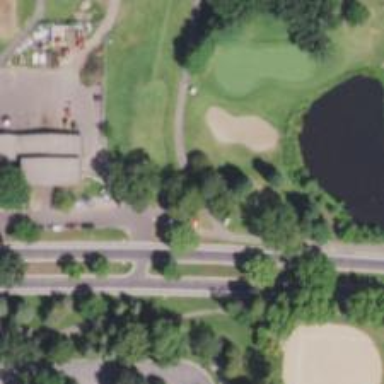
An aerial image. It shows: Service road used as golf cart path.